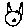
Label: cat